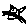
Label: cat